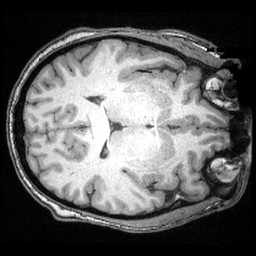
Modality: T1w
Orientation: axial
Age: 27
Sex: male
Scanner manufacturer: siemens
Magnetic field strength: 3 T
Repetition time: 2.4 s
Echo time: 0.00374 s